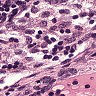
Metastatic tissue present: no